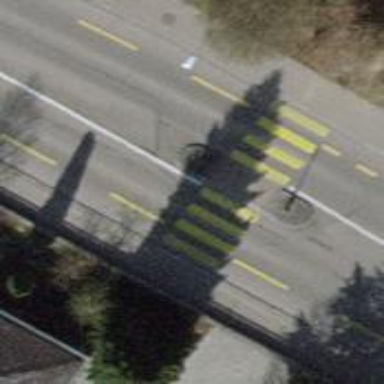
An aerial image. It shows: Marked zebra crossing with island in the middle.